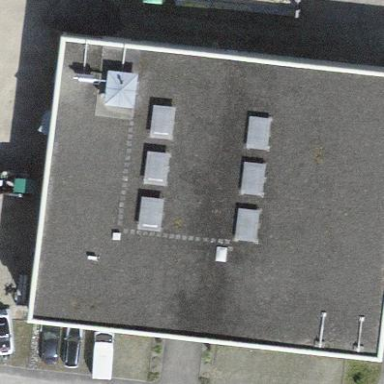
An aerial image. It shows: Industrial building.